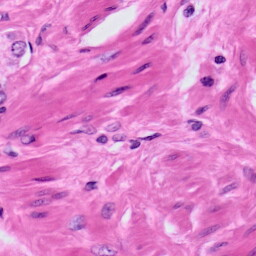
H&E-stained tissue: Prostate